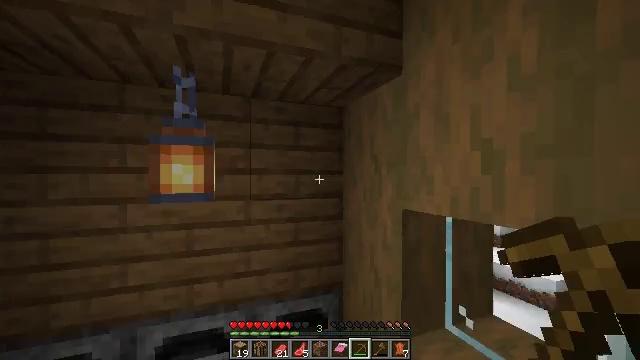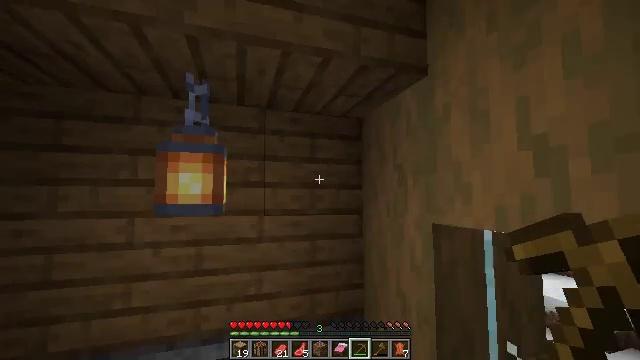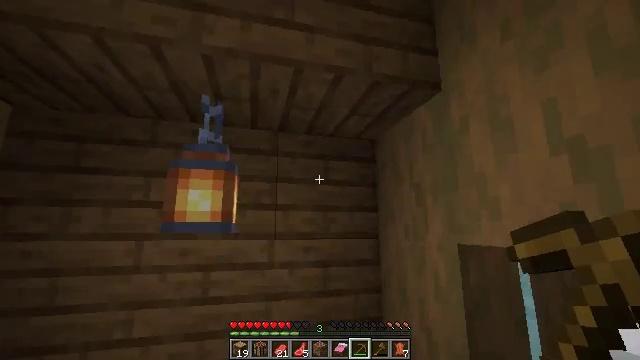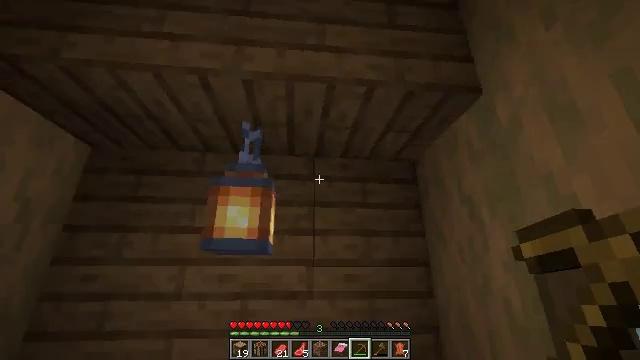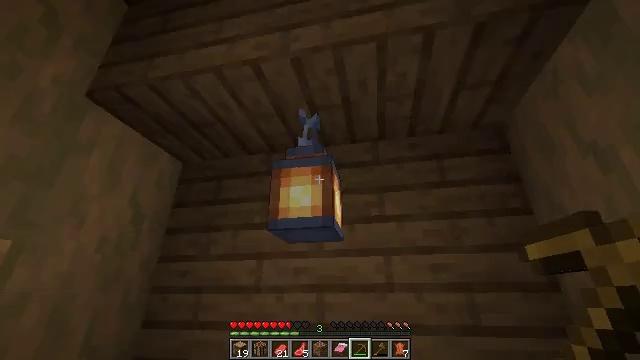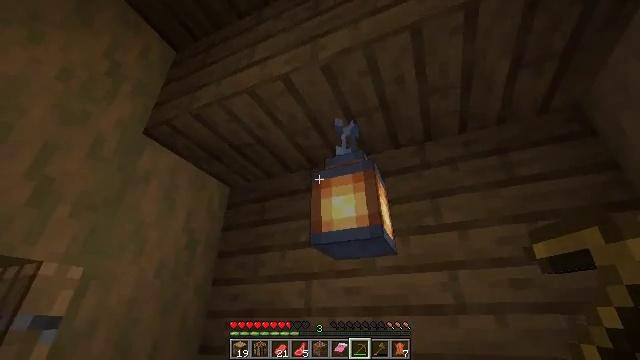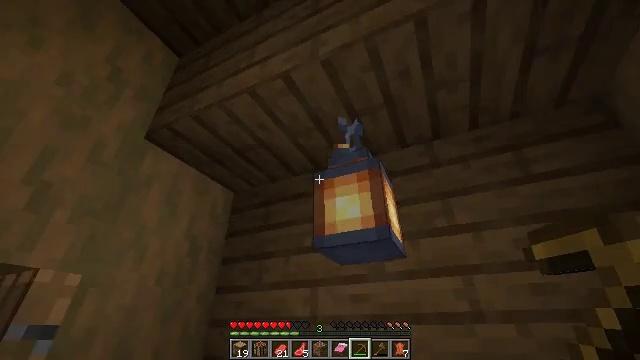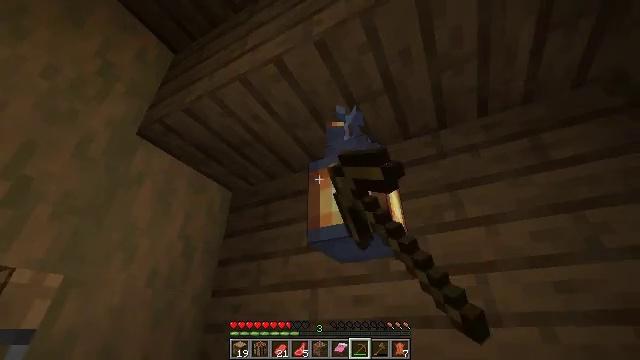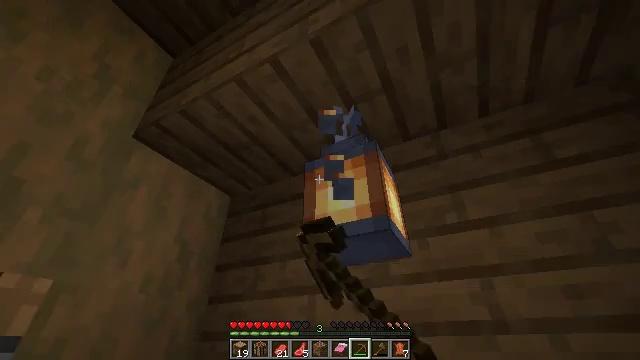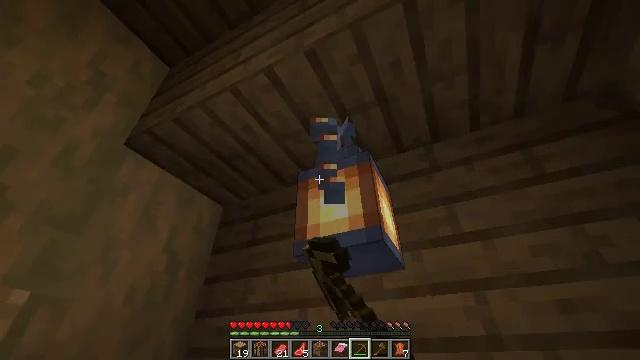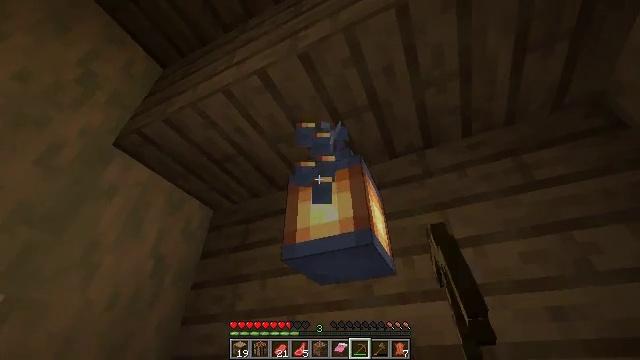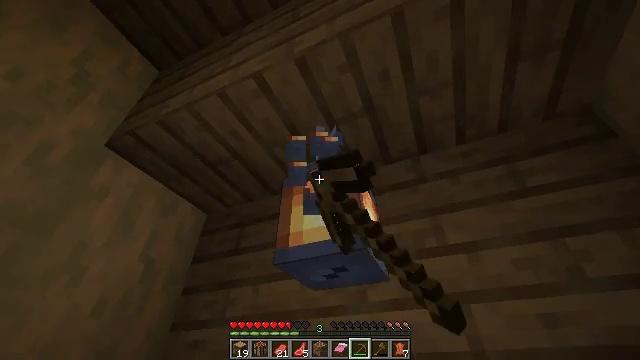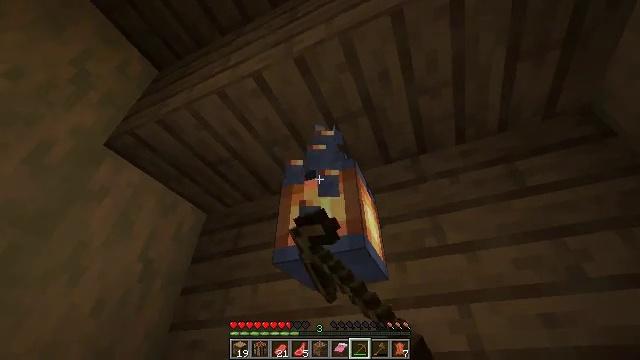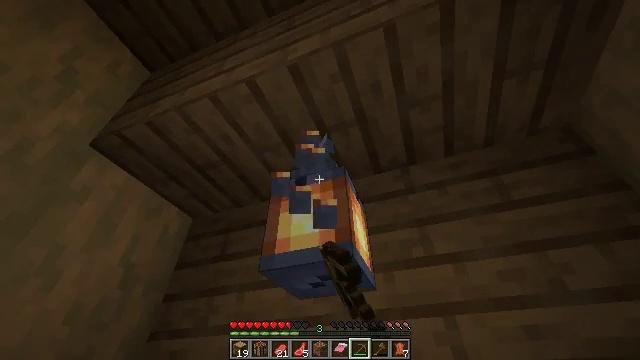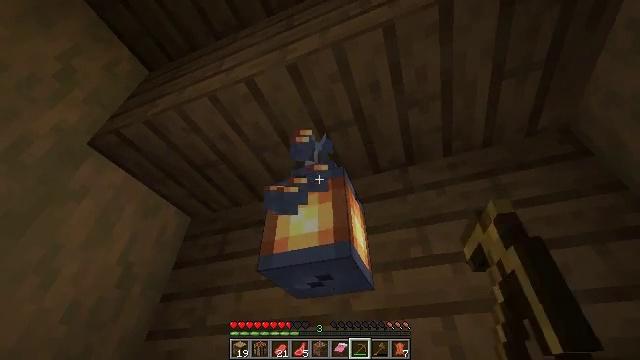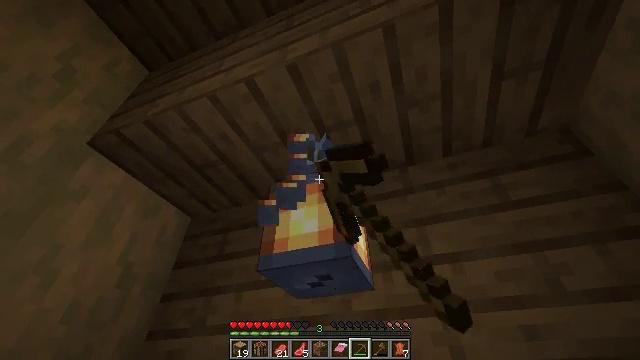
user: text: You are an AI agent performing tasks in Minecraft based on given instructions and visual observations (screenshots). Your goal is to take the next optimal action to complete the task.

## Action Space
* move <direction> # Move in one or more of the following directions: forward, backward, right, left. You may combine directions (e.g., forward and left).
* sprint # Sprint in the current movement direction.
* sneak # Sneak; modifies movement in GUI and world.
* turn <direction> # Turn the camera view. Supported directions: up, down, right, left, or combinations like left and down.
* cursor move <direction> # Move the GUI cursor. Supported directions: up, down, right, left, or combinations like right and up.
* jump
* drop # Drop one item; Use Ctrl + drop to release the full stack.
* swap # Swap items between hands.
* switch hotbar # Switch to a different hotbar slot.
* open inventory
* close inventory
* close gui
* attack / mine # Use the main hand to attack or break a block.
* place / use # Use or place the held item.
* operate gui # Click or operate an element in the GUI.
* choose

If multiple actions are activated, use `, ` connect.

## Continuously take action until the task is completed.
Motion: motion action
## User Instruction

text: Break the lantern to collect it.
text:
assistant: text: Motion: move forward, turn left and up
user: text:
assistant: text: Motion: move forward, turn left and up
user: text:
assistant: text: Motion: move forward, turn left and up
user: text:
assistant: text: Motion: move forward, turn left and up
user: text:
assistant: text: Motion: move forward, turn left and up
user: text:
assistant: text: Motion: turn left and up, attack / mine
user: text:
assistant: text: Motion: turn left and up, attack / mine
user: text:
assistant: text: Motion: turn up, attack / mine
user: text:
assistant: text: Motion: turn right and up, attack / mine
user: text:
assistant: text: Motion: turn right and up, attack / mine
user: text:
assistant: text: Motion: turn right and up, attack / mine
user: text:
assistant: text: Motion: attack / mine
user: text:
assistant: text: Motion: turn right and up, attack / mine
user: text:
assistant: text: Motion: attack / mine
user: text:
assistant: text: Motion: attack / mine
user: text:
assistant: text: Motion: attack / mine
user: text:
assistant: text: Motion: attack / mine
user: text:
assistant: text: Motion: attack / mine
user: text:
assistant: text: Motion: attack / mine
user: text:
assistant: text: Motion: attack / mine
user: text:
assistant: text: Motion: attack / mine
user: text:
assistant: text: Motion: attack / mine
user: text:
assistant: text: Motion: attack / mine
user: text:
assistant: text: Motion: attack / mine
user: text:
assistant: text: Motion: attack / mine
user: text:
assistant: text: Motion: attack / mine
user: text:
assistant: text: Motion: attack / mine
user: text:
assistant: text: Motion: attack / mine
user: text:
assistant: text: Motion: attack / mine
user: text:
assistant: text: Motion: attack / mine